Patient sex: M
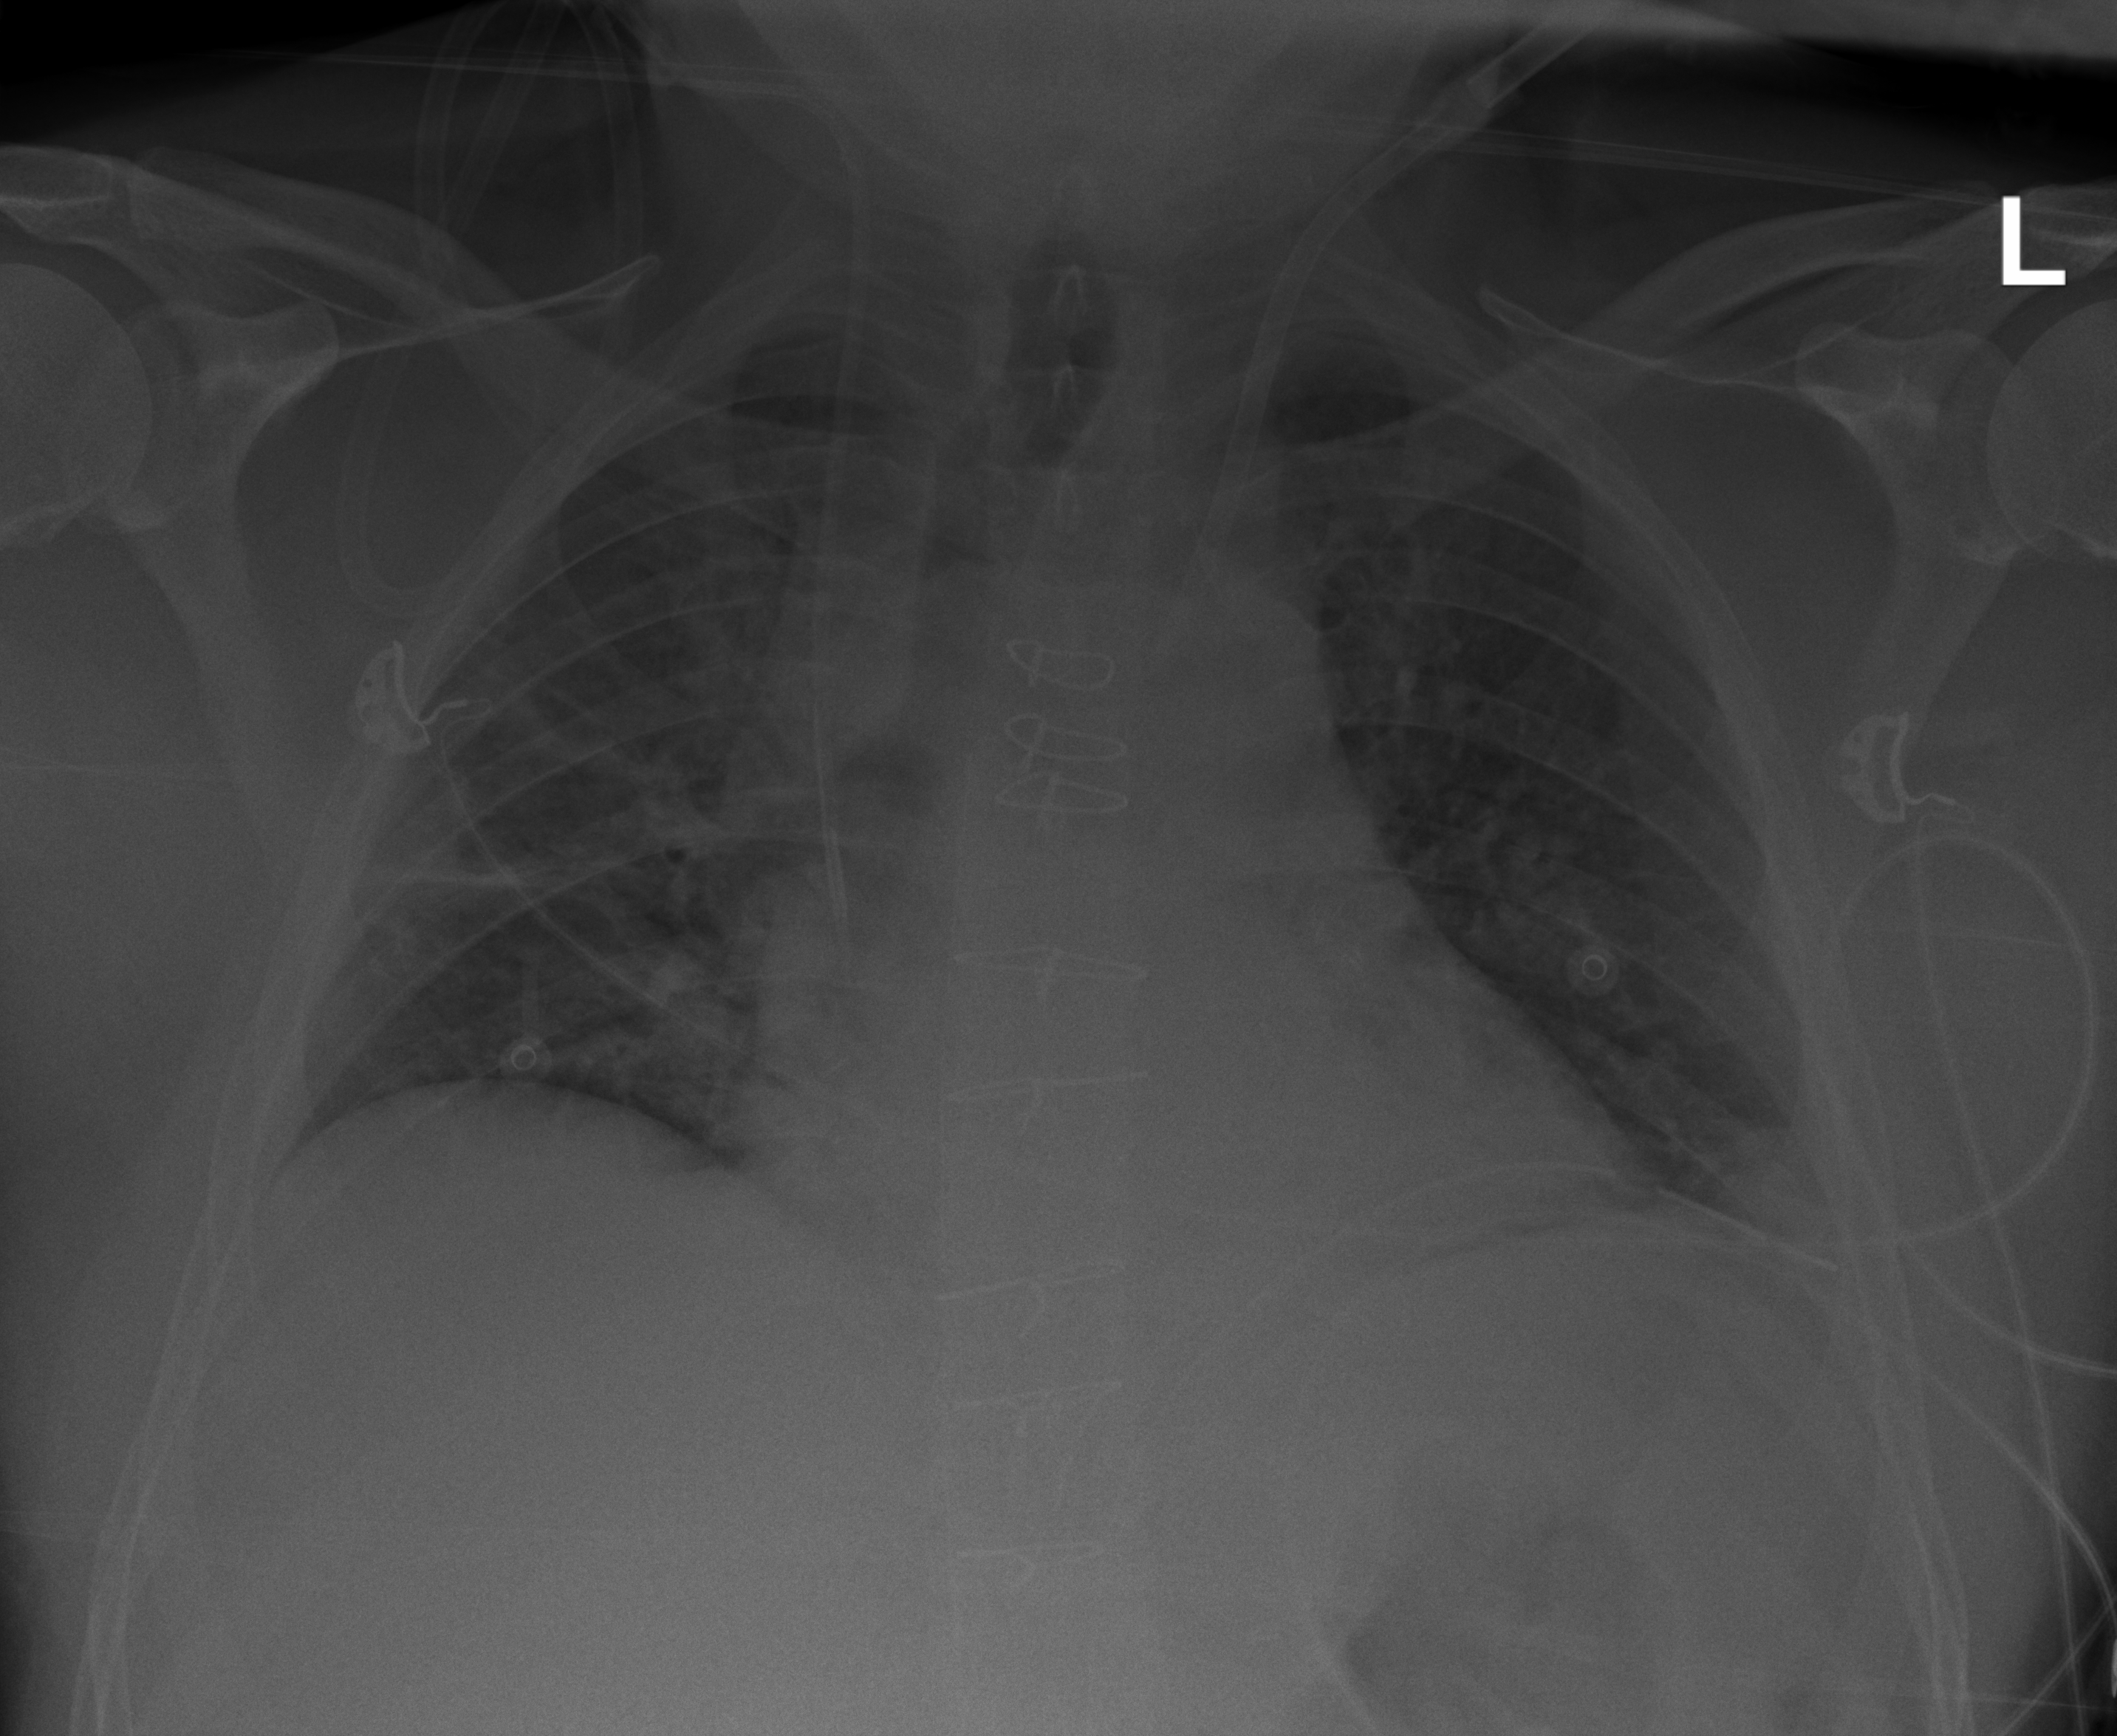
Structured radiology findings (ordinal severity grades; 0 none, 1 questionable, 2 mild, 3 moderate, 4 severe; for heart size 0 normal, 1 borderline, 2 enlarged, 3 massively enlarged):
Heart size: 2
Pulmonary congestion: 2
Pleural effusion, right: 0
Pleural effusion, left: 2
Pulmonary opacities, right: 1
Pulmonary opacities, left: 1
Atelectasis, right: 2
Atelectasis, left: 2